Question: After getting 'Error: Discrete value supplied to continuous scale' messages with 'ggplot' and 'geom_vline()' I did some experimenting and found the following surprise.
Here's a reproducible example that starts with some data:
'''
require(lubridate)
require(ggplot2)
df <- data.frame(
date=dmy(c("2/6/2014", "3/6/2014", "4/6/2014", "5/6/2014")),
value=1:4
)
'''
Let's plot that with a vertical line through '"3/6/2014"':
'''
ggplot(data=df, aes(x=date, y=value)) +
geom_line() +
geom_vline(xintercept = as.numeric(dmy("3/6/2014")), linetype=4)
'''

However, if we change the order of the geoms:
'''
ggplot(data=df, aes(x=date, y=value)) +
geom_vline(xintercept = as.numeric(dmy("3/6/2014")), linetype=4) +
geom_line()
'''
the following error message is produced:
'''
Error: Discrete value supplied to continuous scale
'''
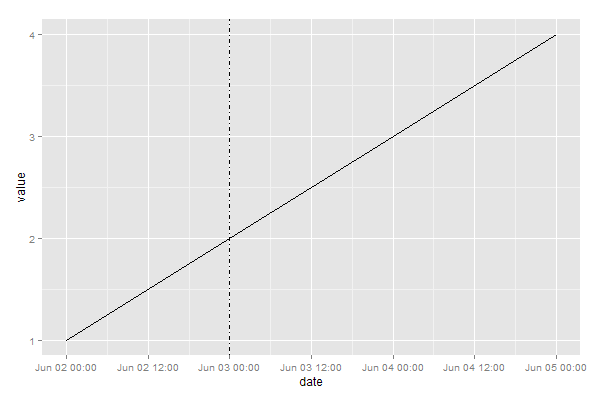
Answer: Just convert date to Date class and add 'scale_x_date()', like this:
'''
df$date <- as.Date(df$date)
ggplot(data=df, aes(x=date, y=value)) + geom_line() +
geom_vline(xintercept = as.numeric(as.Date(dmy("3/6/2014"))), linetype=4) +
scale_x_date()
'''